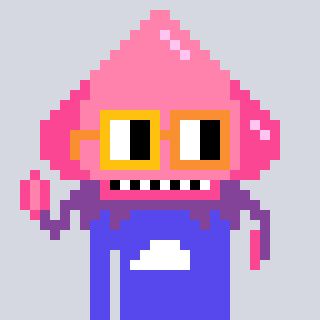
a pixel art character with square yellow and orange glasses, a squid-shaped head and a computerblue-colored body on a cool background